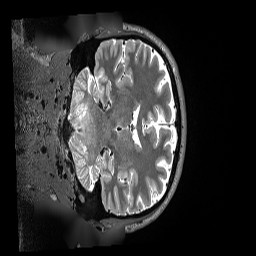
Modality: T2w
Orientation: coronal
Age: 40
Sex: male